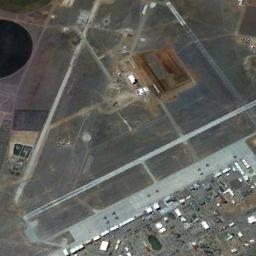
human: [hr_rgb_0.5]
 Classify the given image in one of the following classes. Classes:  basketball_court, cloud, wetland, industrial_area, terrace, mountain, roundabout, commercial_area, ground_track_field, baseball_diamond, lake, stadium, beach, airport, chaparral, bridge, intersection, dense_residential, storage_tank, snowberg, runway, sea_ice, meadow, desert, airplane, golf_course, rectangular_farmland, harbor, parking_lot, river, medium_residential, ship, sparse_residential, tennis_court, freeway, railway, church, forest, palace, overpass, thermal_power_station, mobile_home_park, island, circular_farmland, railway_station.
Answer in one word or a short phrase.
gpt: airport